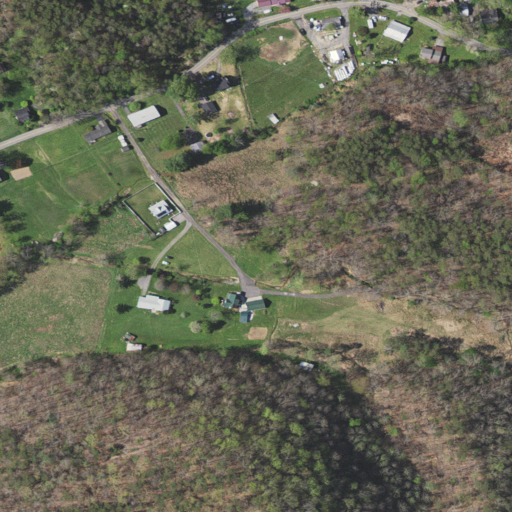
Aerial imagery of valley in Virginia named Brindle Hollow containing deciduous forest, pasture, open development, evergreen forest, low intensity development, mixed forest, medium intensity development, and grassland